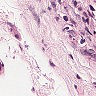
Metastatic tissue present: yes